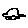
Label: car